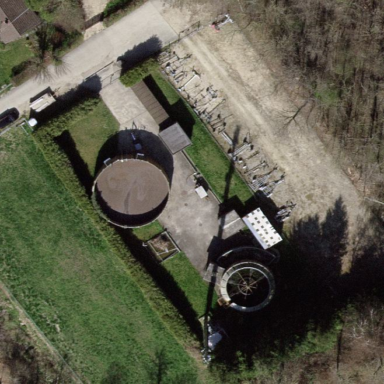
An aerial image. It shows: View of wastewater plant.